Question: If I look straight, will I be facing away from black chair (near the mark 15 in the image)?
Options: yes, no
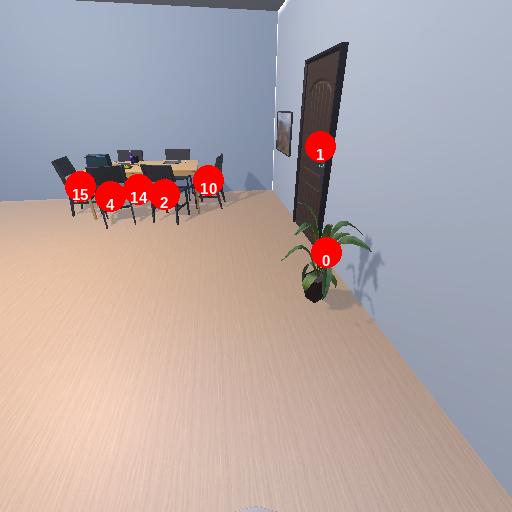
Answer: yes